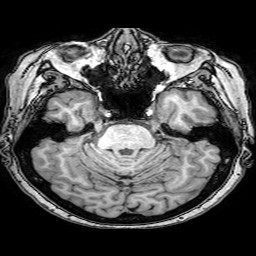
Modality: T1w
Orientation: coronal
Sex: female
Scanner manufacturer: philips
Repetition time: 0.008178 s
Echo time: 0.00378 s